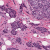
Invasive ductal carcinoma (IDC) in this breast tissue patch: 1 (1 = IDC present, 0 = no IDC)